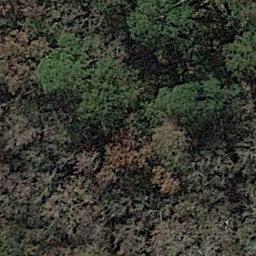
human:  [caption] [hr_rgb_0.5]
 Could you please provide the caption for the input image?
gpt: This is a dense forest, And the trees are dark green .

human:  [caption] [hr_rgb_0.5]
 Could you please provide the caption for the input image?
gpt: The forest is consist of yellow and green trees .

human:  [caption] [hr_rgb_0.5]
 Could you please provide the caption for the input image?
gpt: Many trees with brown and green leaves are in a forest .

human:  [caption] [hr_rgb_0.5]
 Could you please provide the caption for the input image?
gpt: The forest has a lot of dense yellow trees and some green trees mixed with yellow trees .

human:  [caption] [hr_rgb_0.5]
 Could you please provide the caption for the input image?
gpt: There are some brown trees and green trees in the forest .